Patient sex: F
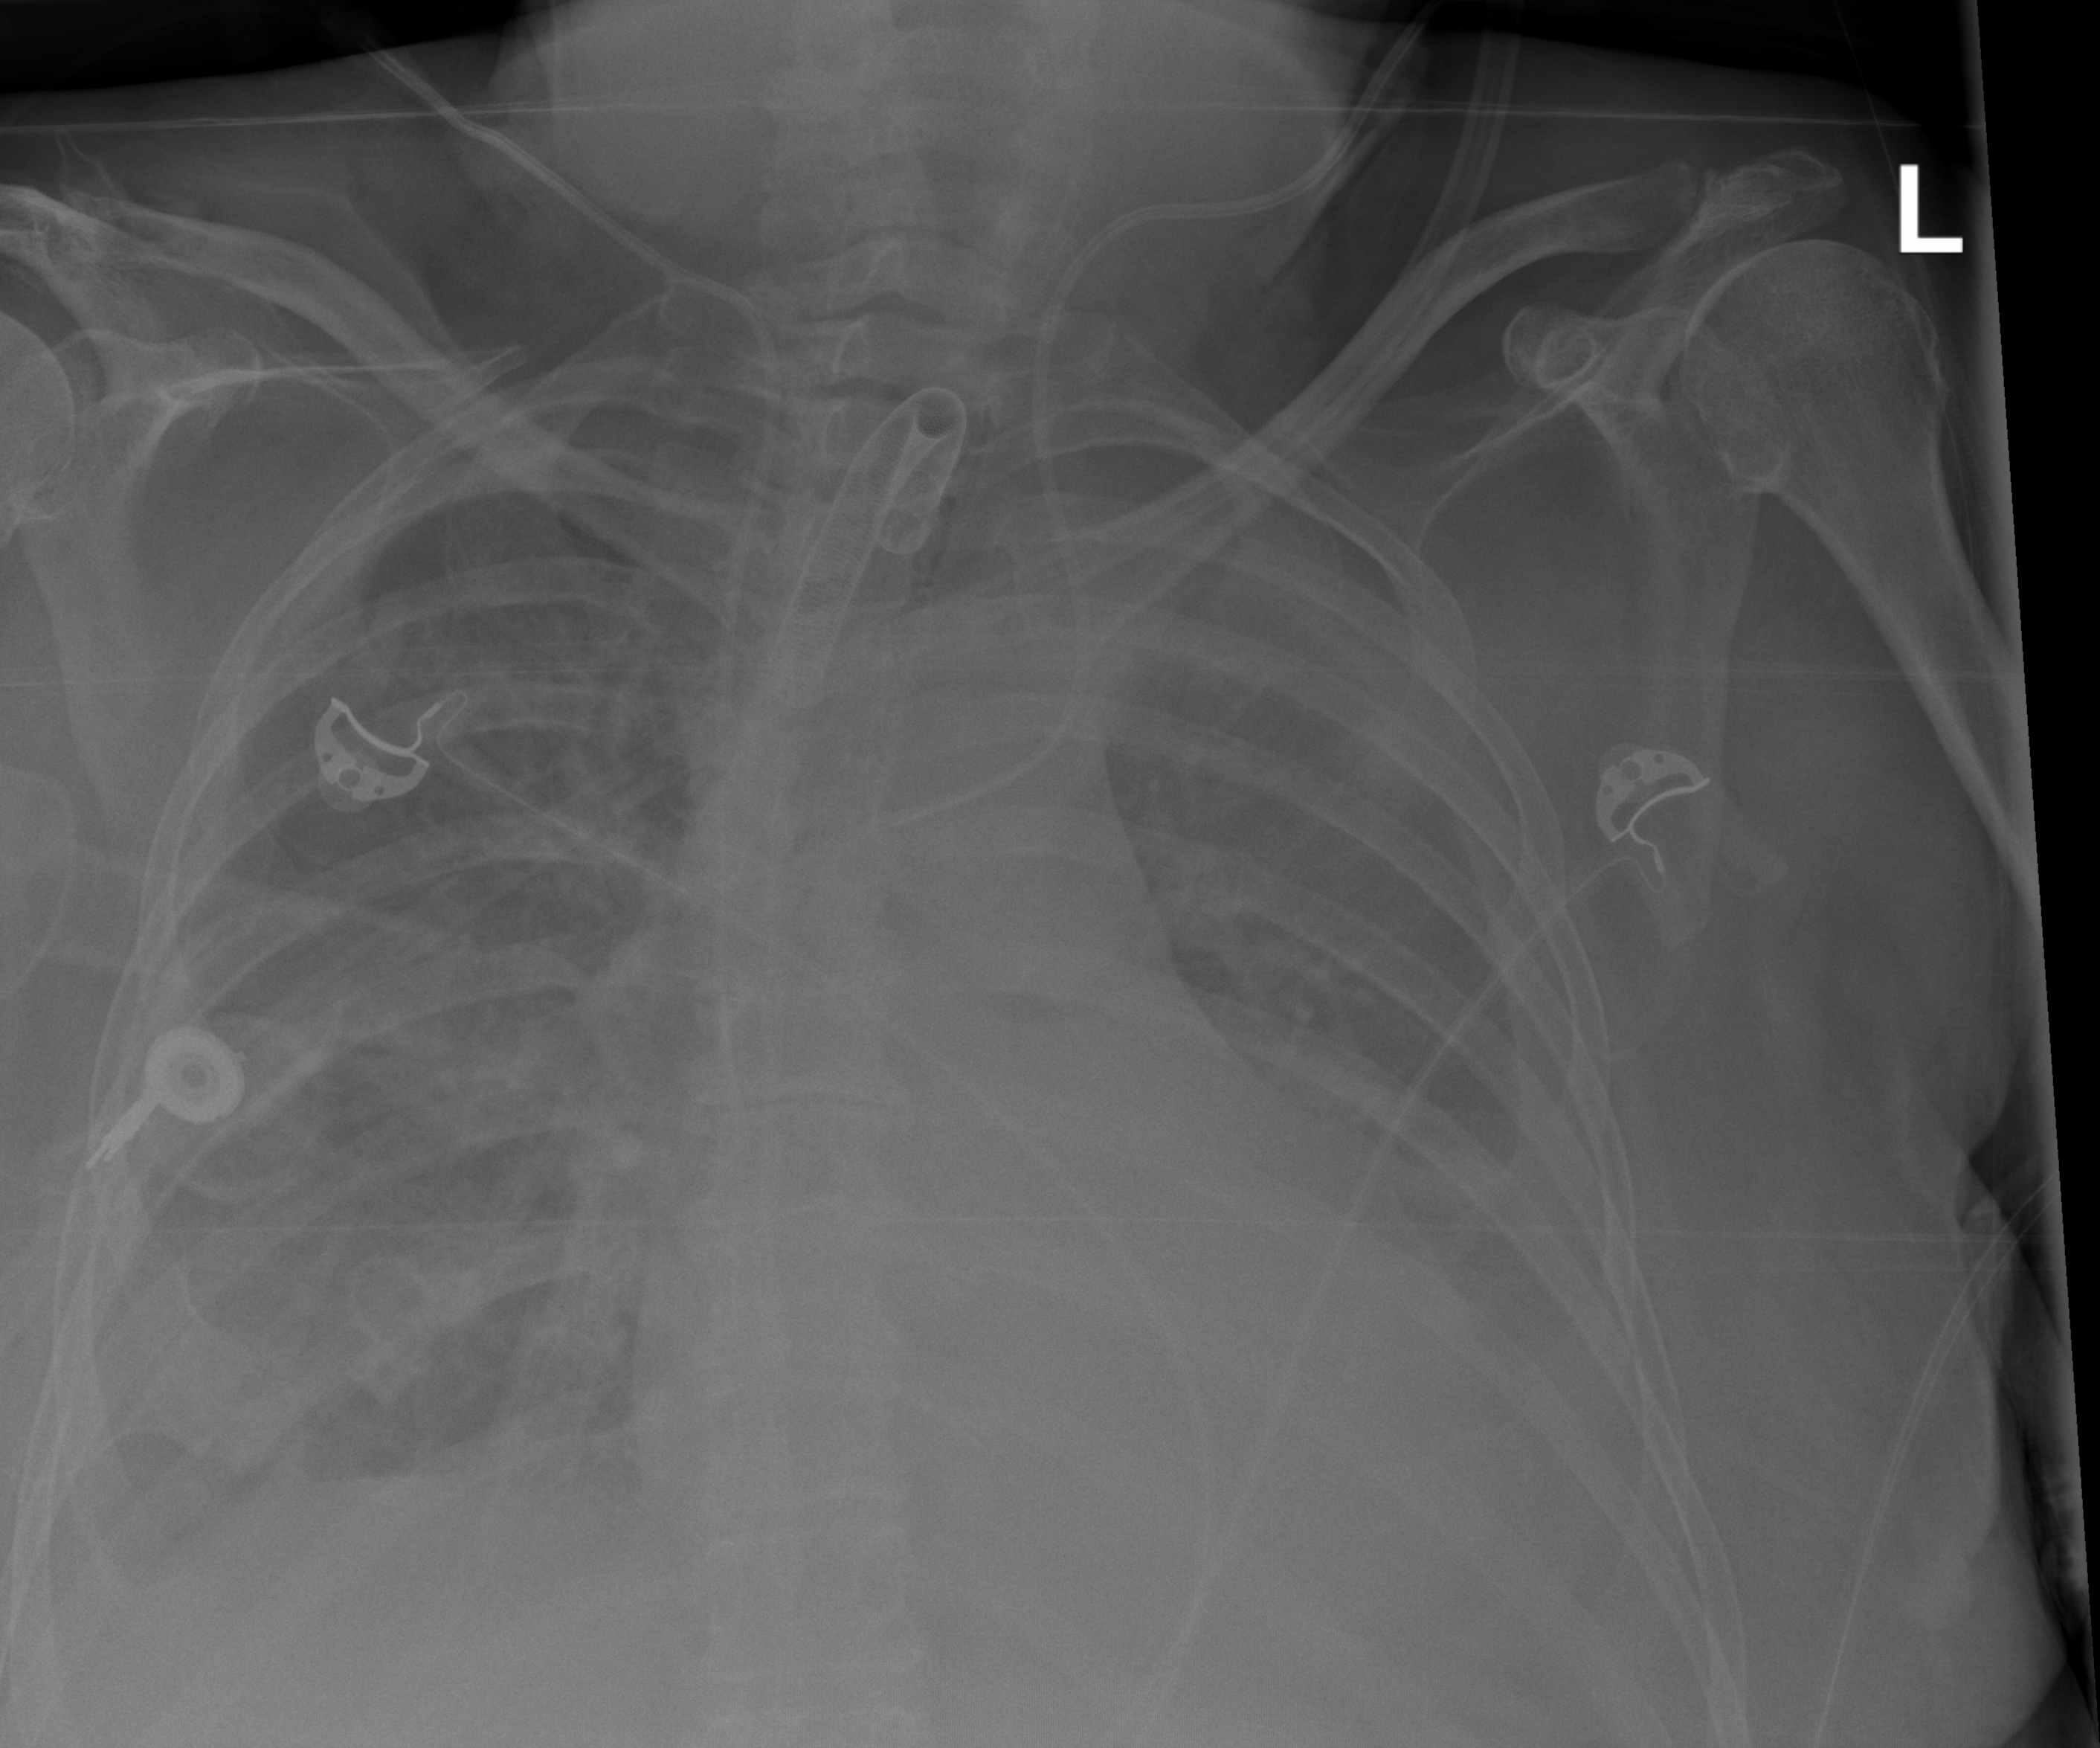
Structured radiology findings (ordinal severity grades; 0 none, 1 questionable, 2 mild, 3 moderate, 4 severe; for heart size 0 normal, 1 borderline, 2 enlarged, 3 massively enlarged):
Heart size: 2
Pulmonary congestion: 1
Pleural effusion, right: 2
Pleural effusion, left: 3
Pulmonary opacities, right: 2
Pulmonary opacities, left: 2
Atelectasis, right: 2
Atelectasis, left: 3